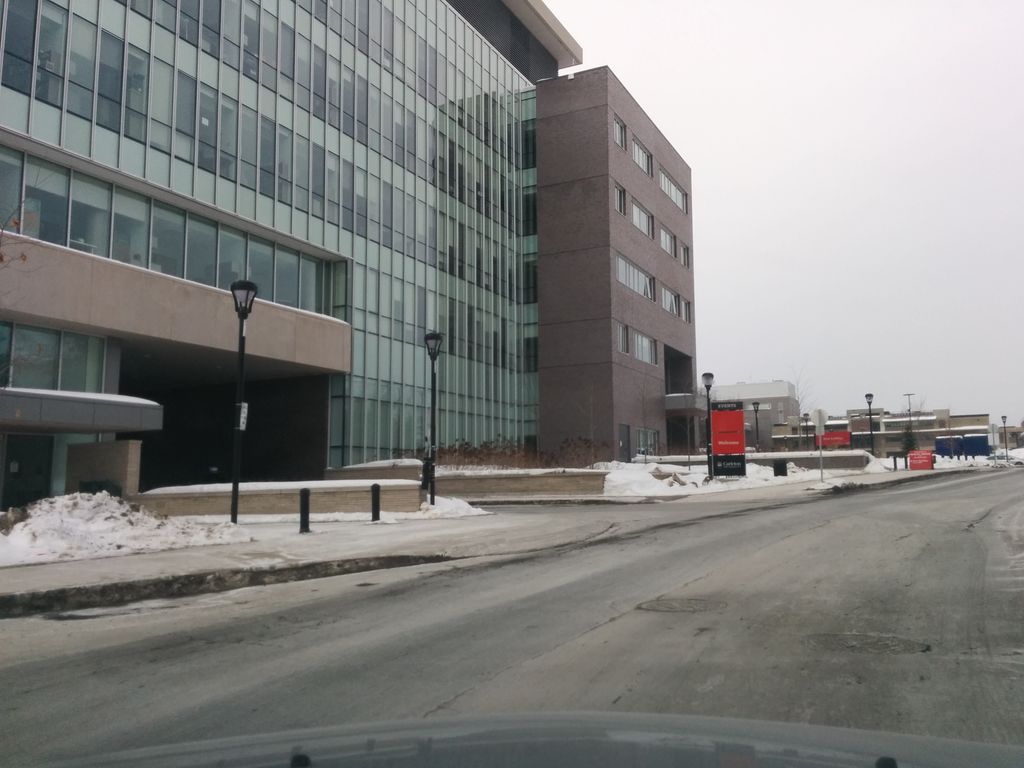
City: ottawa-gatineau